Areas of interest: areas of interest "Tennis Court"
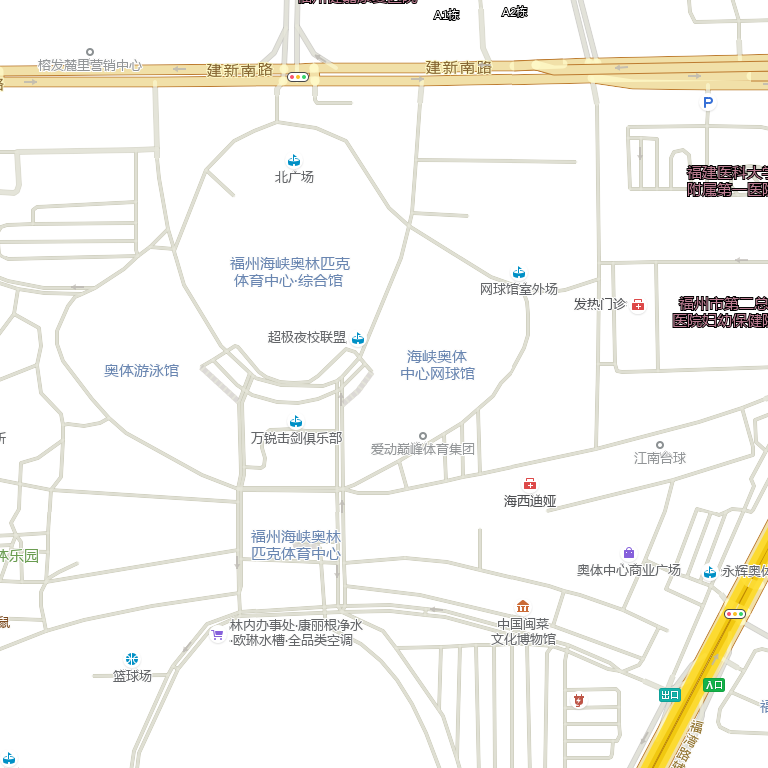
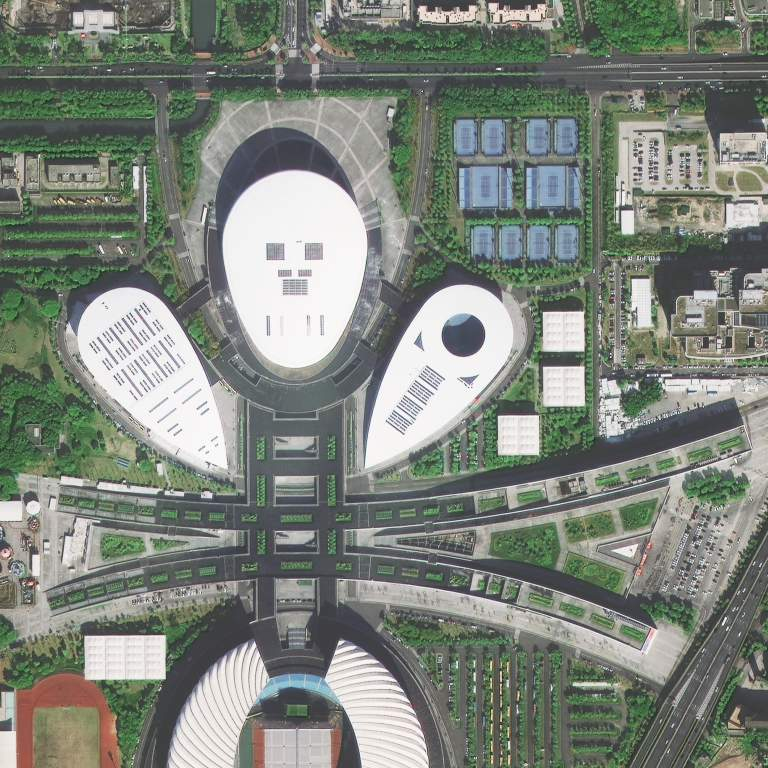